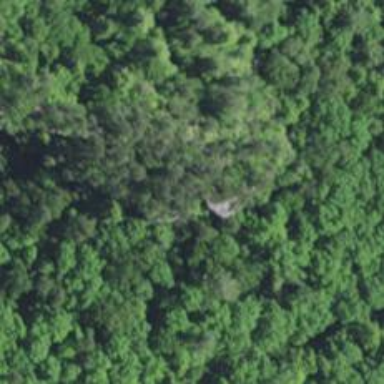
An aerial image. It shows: Craggy cliff ideal for climbing.